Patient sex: M
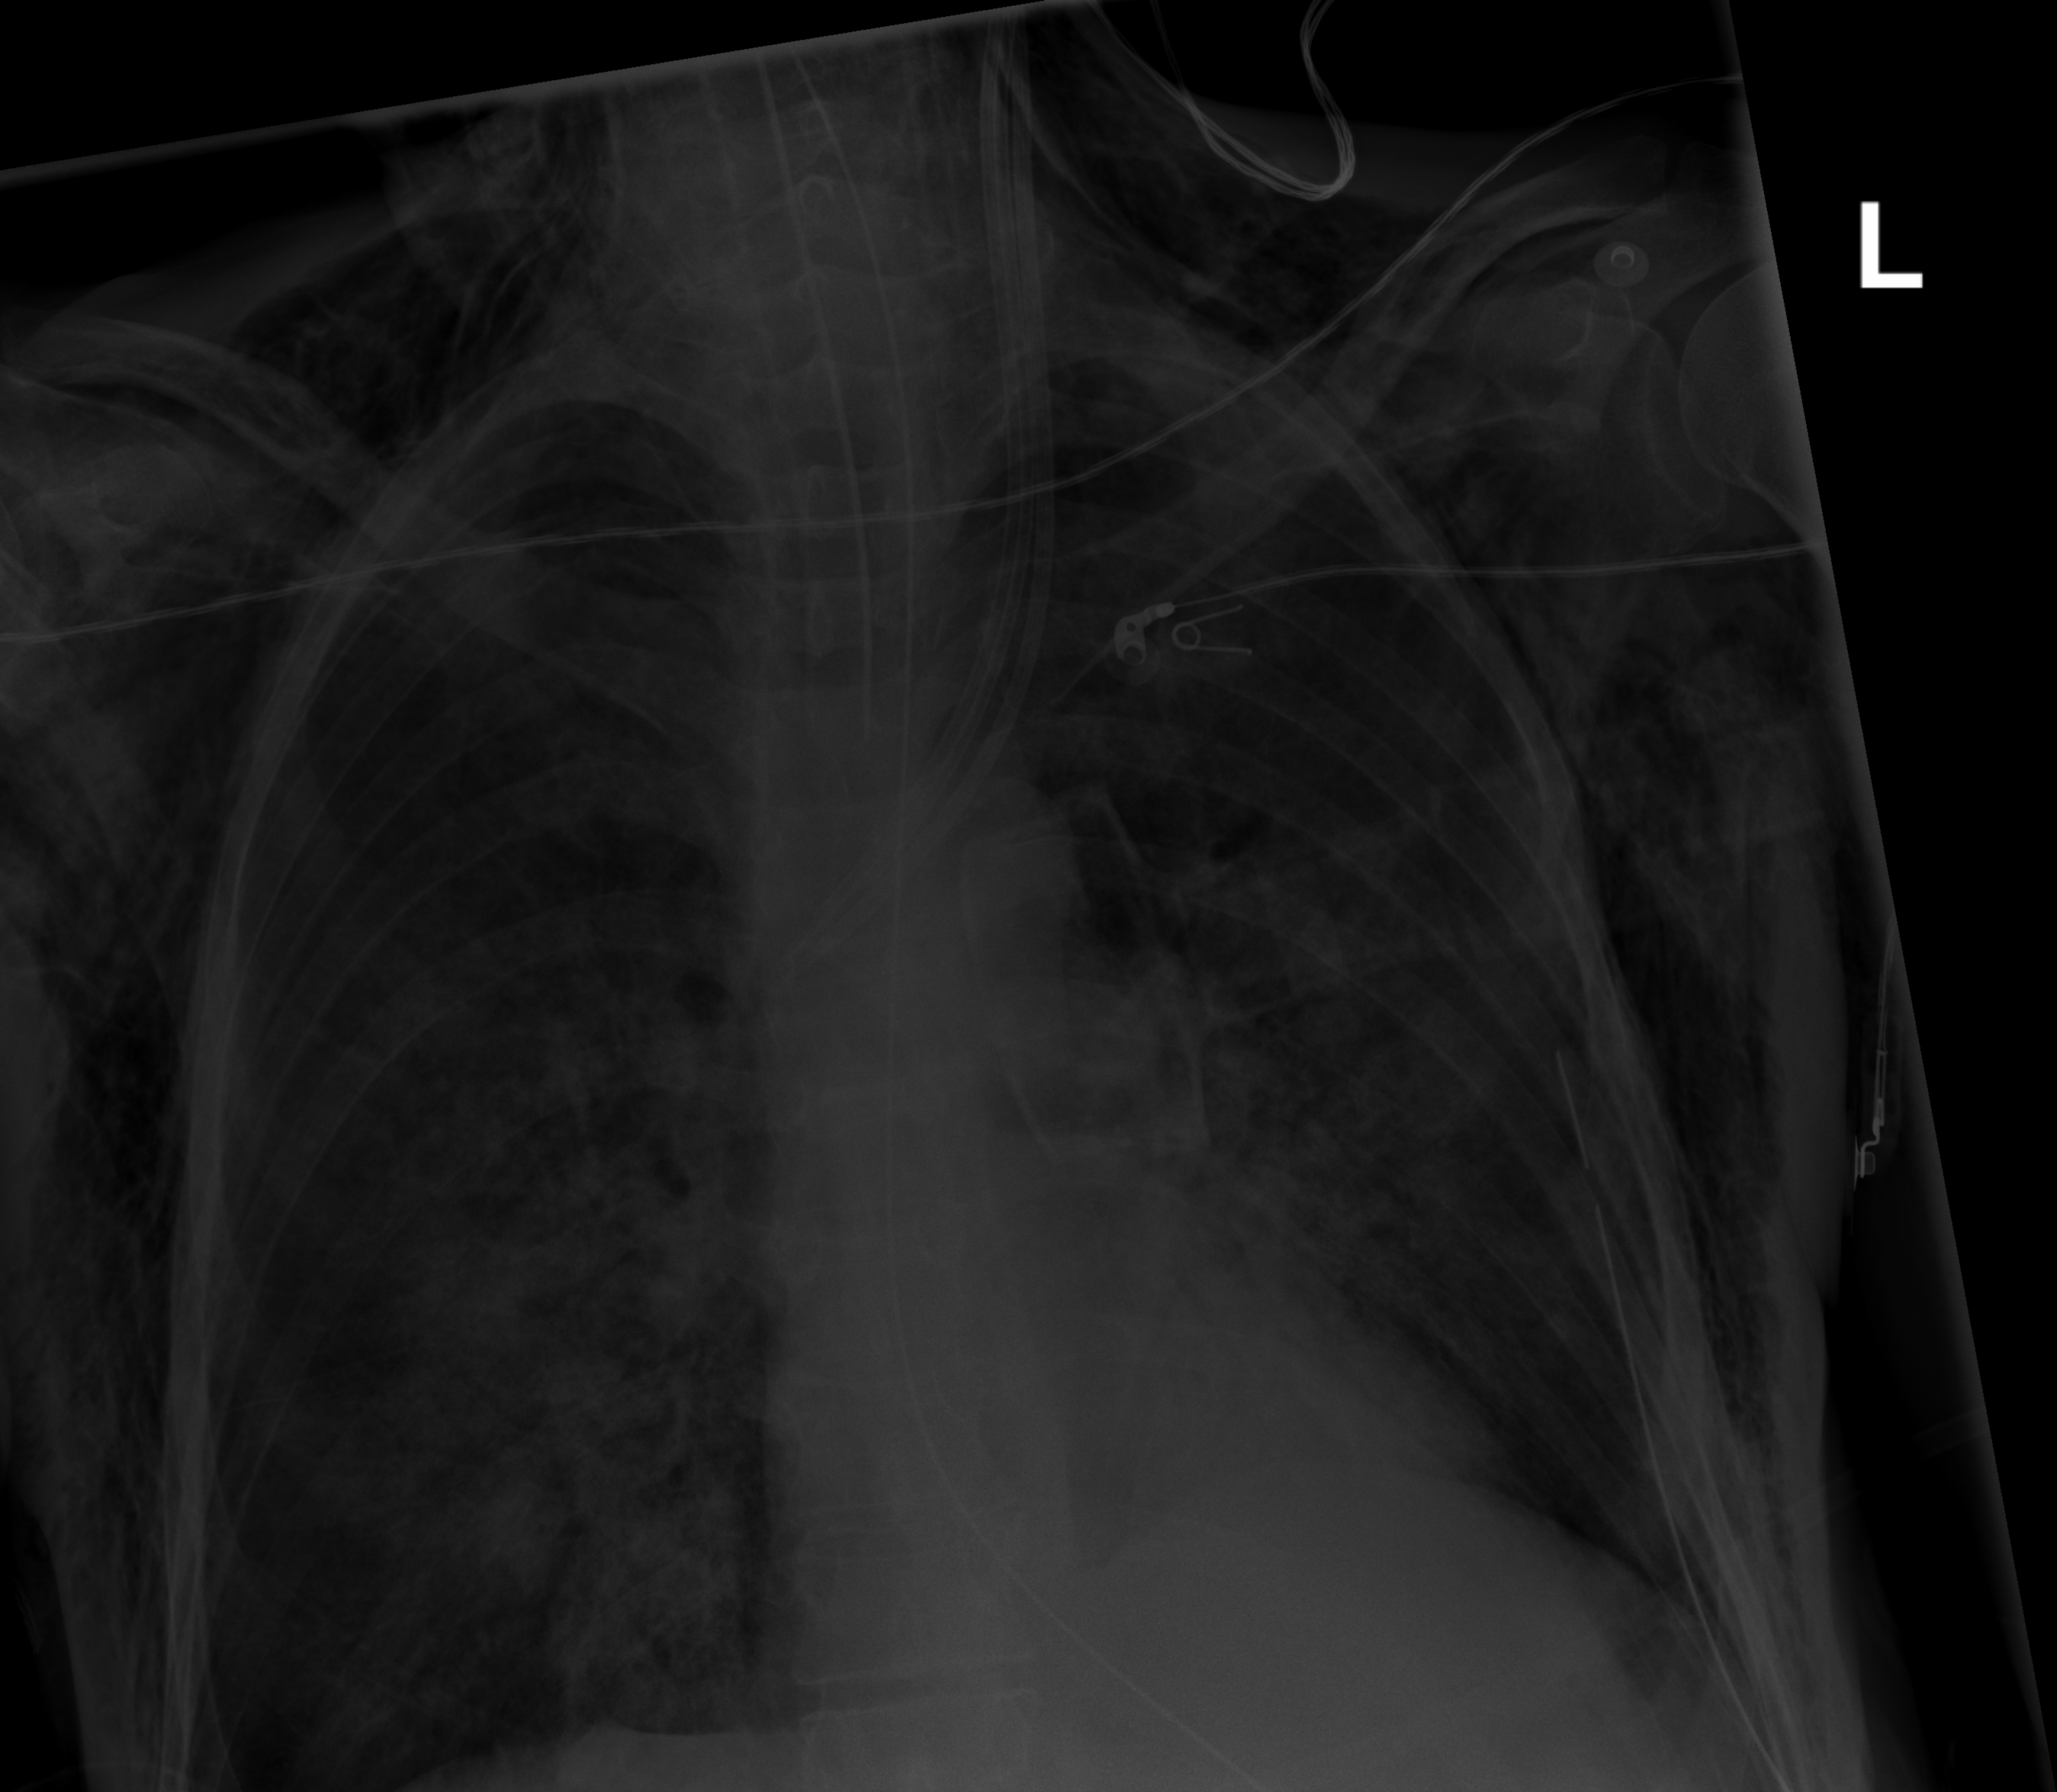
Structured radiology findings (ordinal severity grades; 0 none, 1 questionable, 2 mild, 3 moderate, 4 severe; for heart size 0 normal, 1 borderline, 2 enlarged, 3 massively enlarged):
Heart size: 0
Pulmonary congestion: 0
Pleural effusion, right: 0
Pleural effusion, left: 0
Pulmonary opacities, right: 3
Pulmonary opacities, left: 2
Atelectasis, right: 3
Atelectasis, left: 2